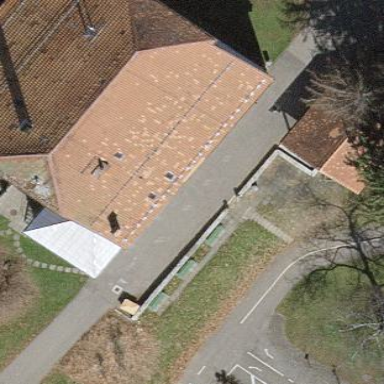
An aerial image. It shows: Detached building with half-hipped roof shape.